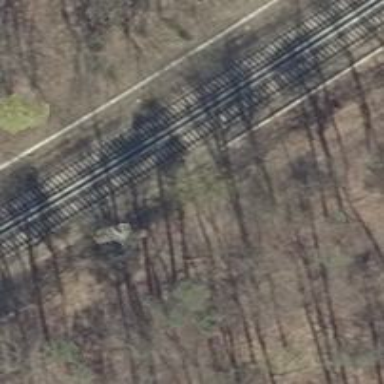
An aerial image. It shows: Light rail railway line with electrified rails.